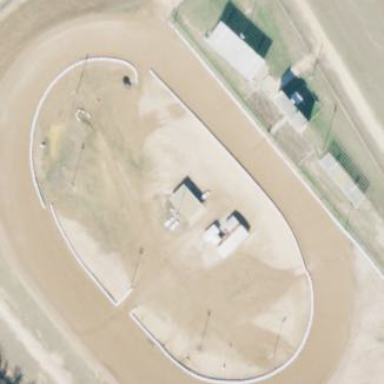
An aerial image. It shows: Raceway for motor sports.